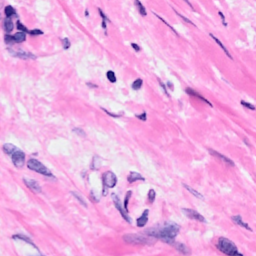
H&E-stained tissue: Breast